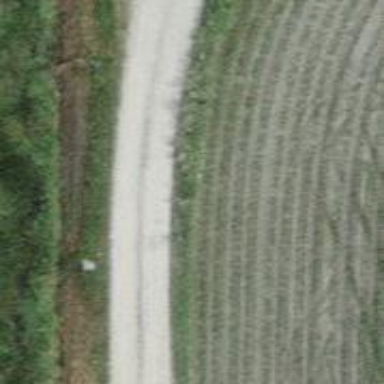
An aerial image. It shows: Track with grade 2 gravel surface.